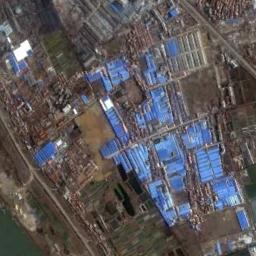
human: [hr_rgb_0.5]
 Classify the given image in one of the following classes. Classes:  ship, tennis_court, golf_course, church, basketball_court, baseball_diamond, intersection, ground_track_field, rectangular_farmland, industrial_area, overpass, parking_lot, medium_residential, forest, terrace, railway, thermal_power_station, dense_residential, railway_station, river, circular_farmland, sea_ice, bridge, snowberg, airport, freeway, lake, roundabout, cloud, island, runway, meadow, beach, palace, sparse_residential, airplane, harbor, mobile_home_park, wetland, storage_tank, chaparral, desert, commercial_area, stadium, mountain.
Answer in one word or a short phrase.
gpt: industrial_area